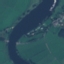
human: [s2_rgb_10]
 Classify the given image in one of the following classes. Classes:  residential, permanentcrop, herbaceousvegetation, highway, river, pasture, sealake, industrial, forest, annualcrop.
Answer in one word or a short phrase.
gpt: River